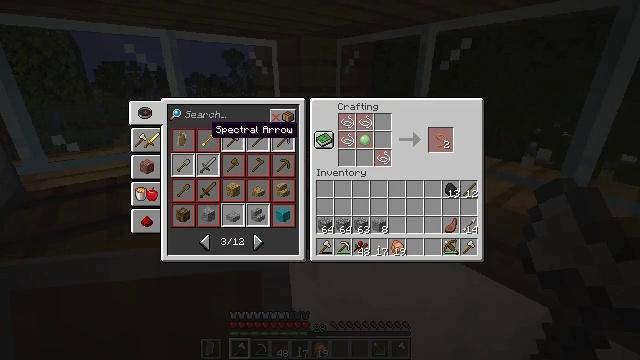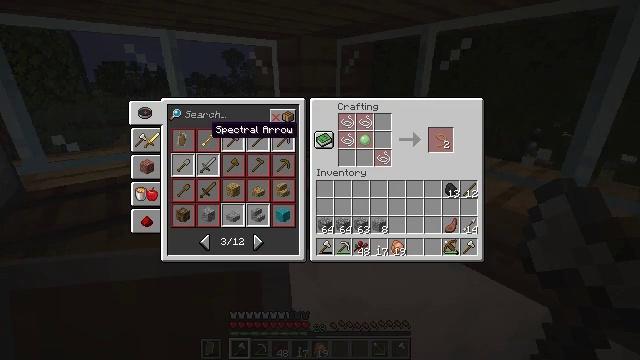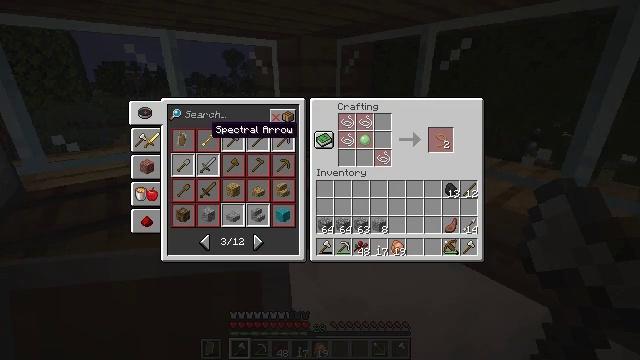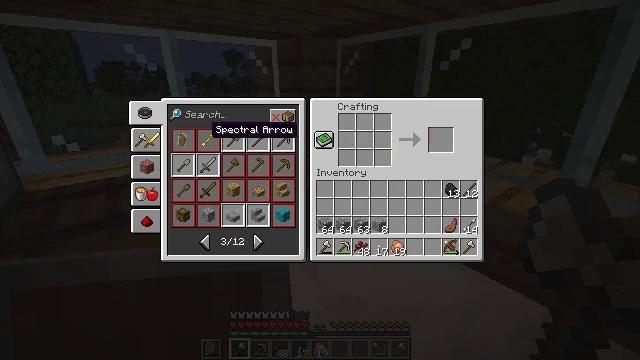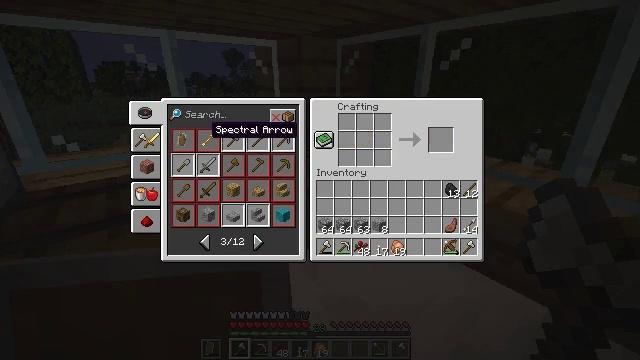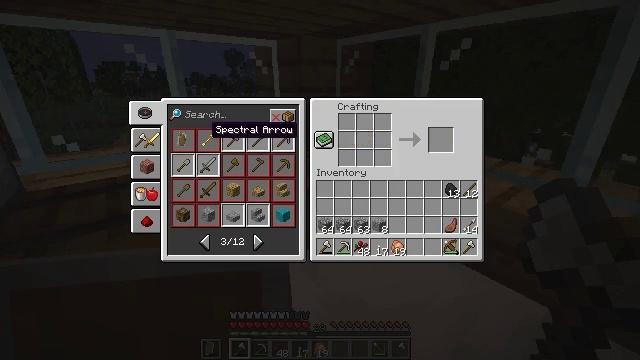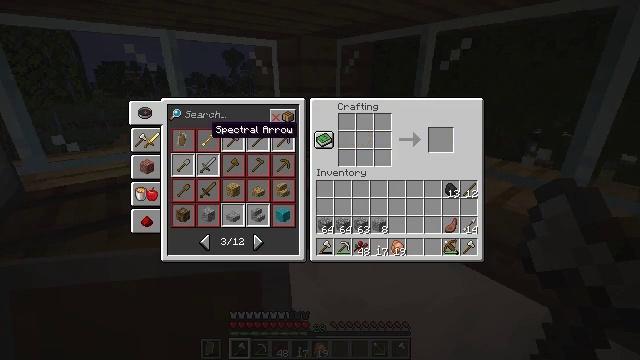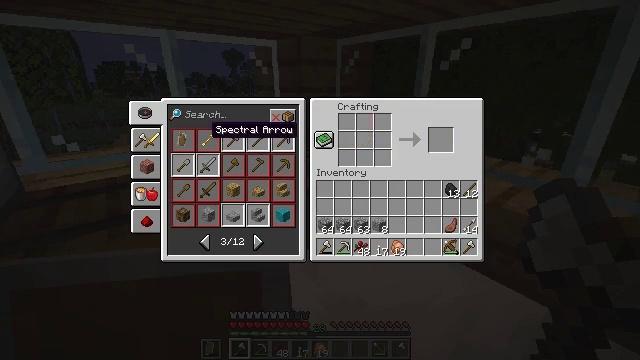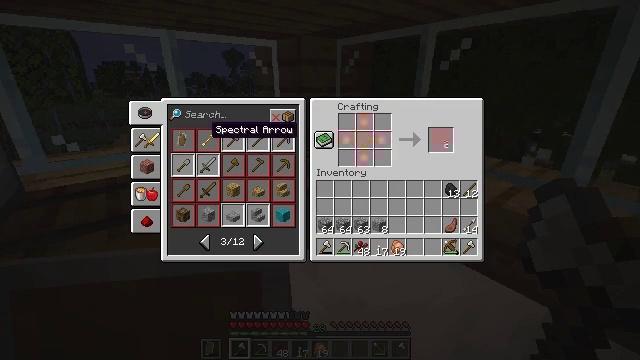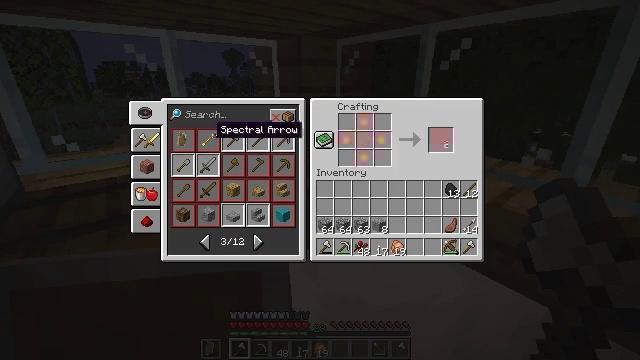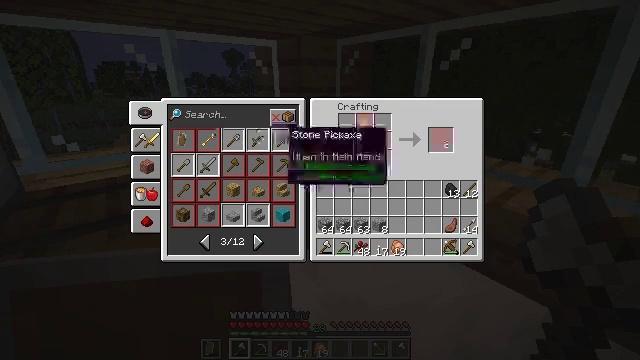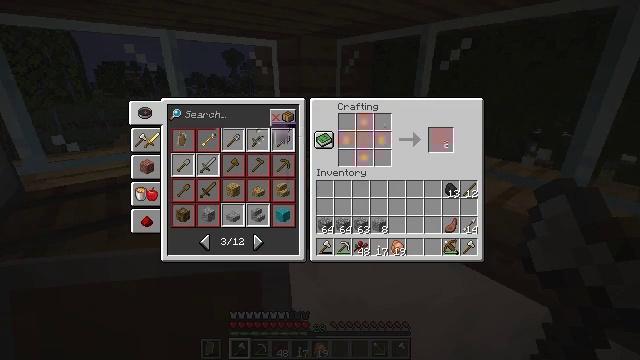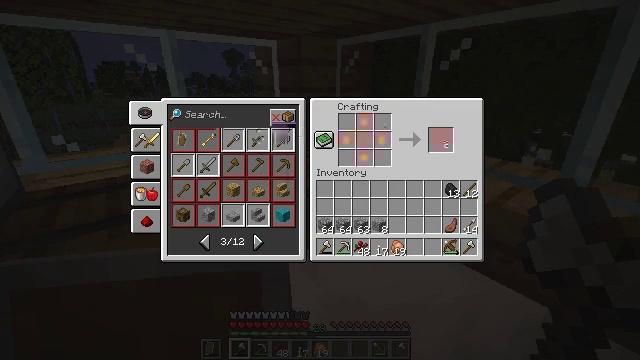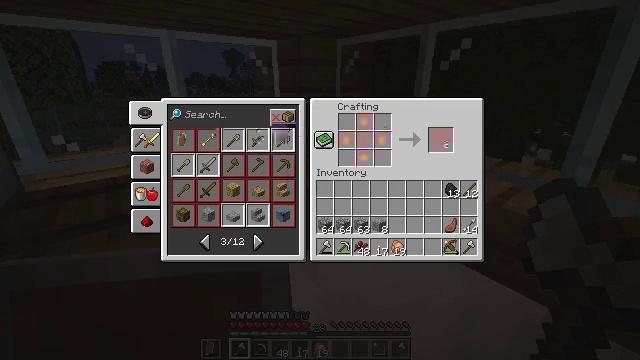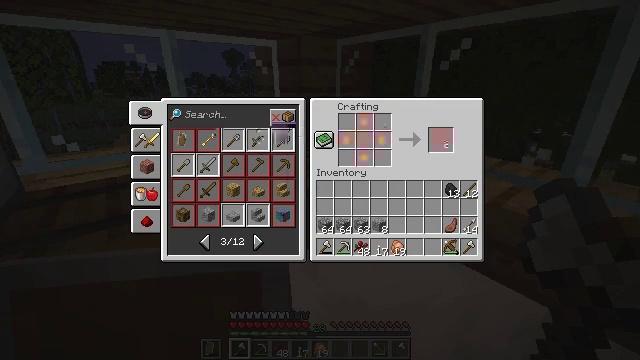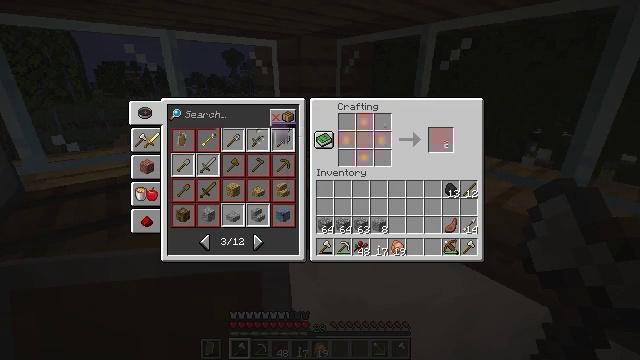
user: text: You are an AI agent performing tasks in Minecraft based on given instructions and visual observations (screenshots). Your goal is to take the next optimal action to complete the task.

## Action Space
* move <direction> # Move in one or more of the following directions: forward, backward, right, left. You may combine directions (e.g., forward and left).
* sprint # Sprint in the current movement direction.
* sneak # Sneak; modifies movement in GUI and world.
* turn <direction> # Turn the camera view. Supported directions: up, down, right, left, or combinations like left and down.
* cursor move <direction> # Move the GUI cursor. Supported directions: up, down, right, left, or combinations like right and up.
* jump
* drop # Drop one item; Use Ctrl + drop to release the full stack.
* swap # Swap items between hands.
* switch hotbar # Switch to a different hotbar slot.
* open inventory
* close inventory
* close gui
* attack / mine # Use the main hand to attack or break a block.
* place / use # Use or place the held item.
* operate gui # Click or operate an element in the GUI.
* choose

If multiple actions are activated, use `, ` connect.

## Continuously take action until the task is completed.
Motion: motion action
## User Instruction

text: Craft an ender eye in the crafting table.
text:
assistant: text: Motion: no_op
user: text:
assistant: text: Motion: no_op
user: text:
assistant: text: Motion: operate gui
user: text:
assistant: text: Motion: operate gui
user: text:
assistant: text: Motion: operate gui
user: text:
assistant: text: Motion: no_op
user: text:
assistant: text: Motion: no_op
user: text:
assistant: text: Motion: no_op
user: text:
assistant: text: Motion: no_op
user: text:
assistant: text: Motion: cursor move right
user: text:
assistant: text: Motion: cursor move right
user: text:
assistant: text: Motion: no_op
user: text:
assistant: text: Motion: no_op
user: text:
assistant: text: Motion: no_op
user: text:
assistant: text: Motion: no_op
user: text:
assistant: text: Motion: cursor move right
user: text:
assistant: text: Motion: cursor move right and up
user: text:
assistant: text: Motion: no_op
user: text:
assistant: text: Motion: no_op
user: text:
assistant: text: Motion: no_op
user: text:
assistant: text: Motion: no_op
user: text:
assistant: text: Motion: no_op
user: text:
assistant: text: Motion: no_op
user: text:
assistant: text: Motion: cursor move right
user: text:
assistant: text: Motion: no_op
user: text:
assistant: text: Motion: no_op
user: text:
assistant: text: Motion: no_op
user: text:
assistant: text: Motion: cursor move right
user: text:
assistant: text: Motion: cursor move right
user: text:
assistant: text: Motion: cursor move right